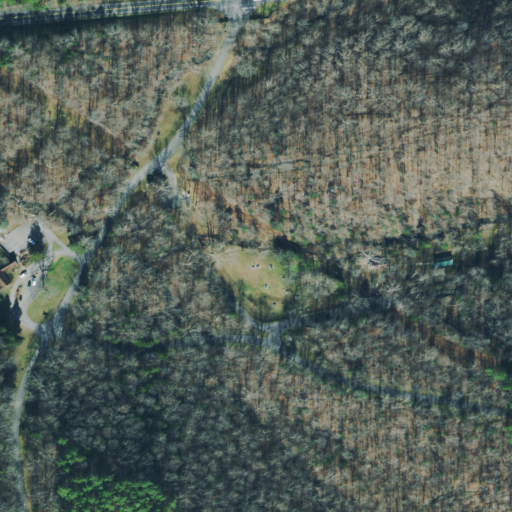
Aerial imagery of valley in Tennessee named Wildcat Hollow containing deciduous forest, open development, mixed forest, evergreen forest, low intensity development, and pasture